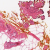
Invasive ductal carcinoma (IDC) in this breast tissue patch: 0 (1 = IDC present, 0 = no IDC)